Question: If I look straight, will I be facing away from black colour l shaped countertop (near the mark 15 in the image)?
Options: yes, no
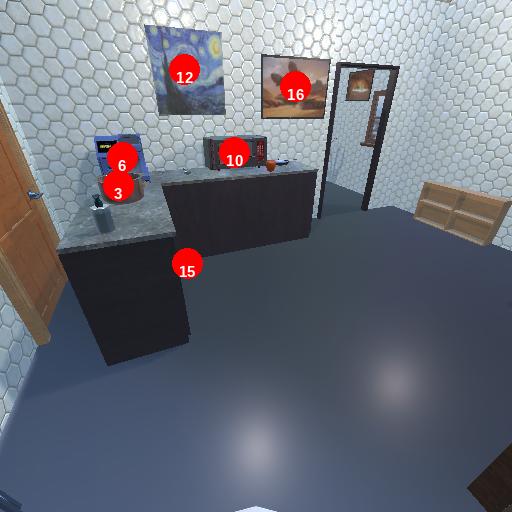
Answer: yes